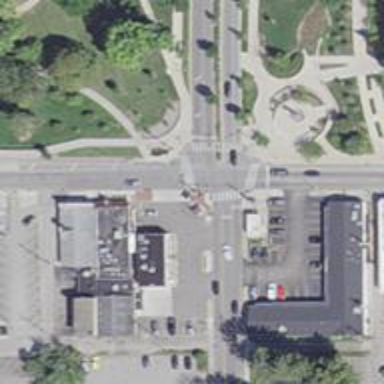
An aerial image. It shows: Crossing with pedestrian island and zebra markings.